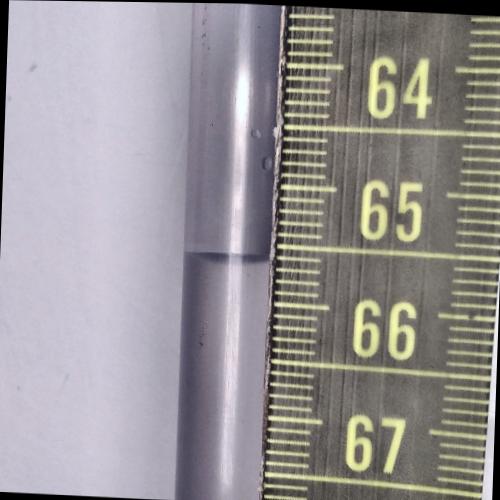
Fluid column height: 65.6 cm